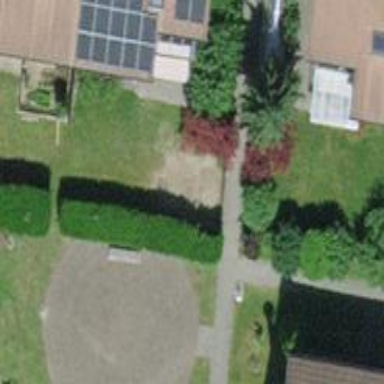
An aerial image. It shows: Hedge acting as barrier.